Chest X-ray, PA view. Patient: 64 years old, sex F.
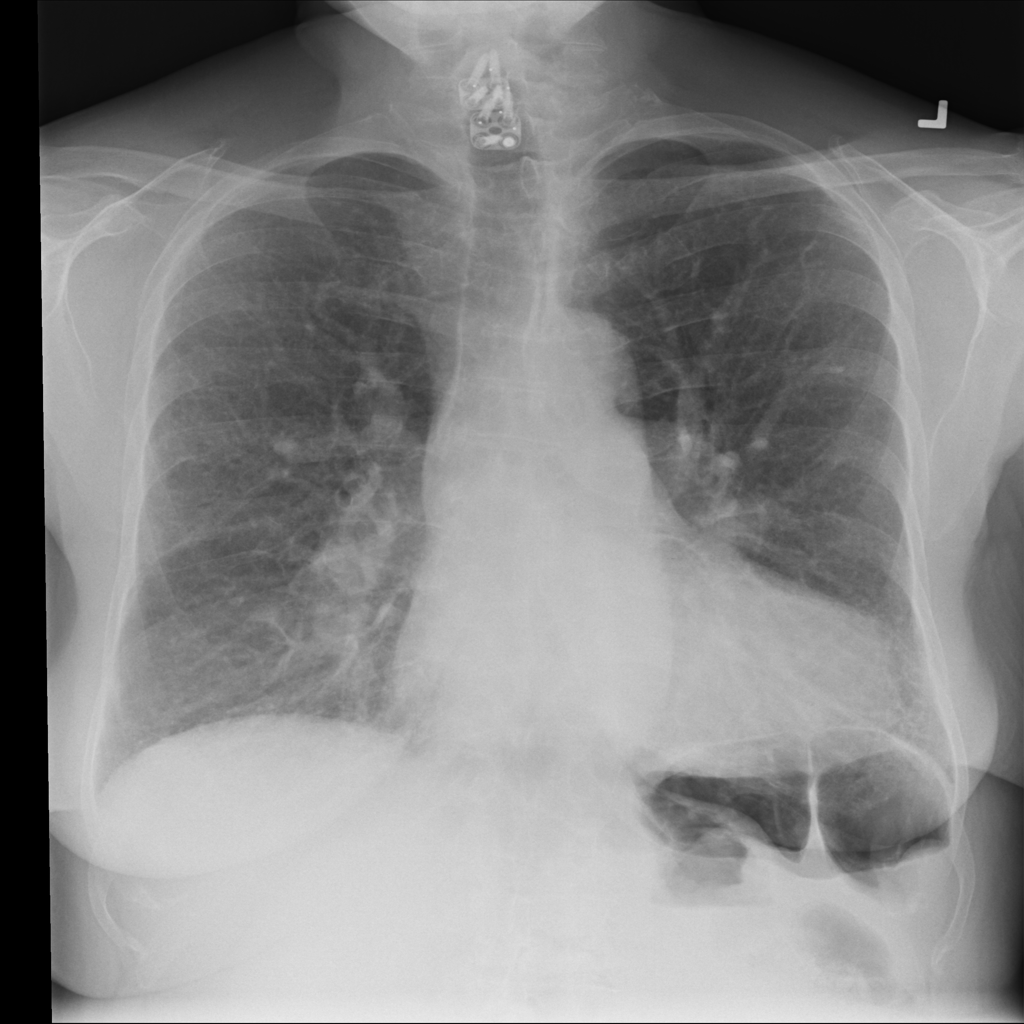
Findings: No Finding